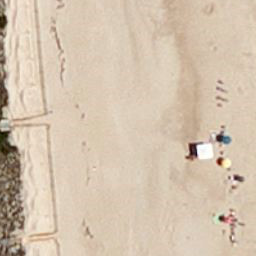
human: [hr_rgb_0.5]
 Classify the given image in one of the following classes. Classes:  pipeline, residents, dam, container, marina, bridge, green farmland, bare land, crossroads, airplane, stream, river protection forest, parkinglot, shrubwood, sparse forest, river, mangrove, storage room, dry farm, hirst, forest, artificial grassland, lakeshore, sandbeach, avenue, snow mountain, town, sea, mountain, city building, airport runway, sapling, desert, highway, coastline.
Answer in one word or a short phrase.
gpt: sandbeach